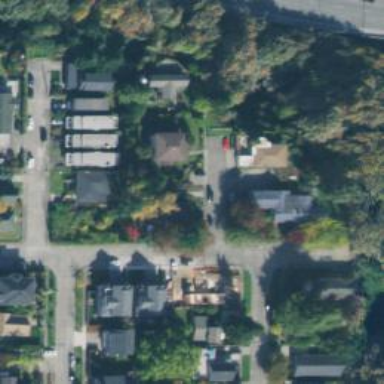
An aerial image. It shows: Residential road with separate sidewalk.